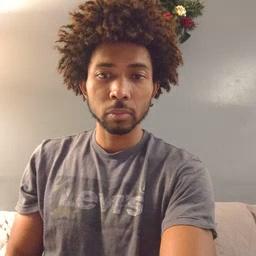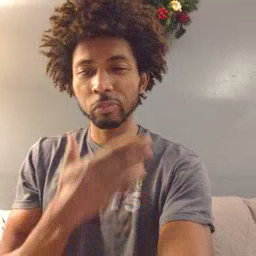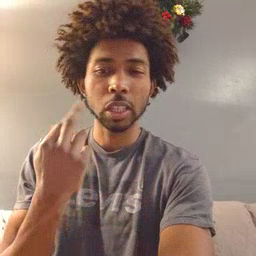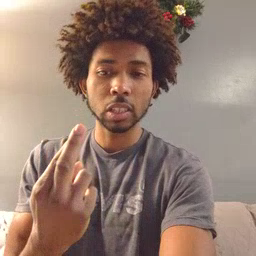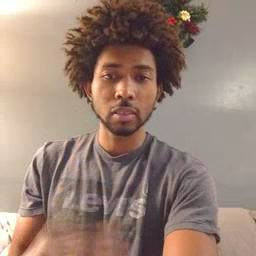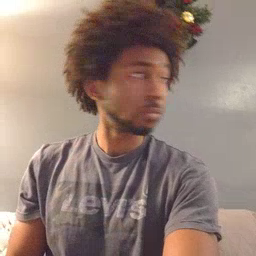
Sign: beside